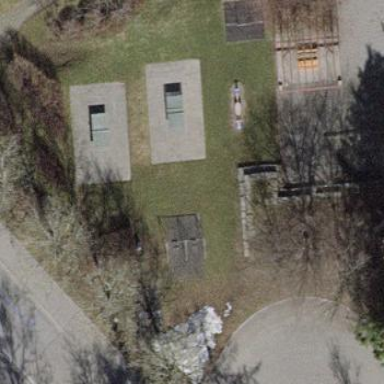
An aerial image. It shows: Playground with playground theme.